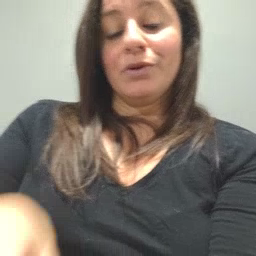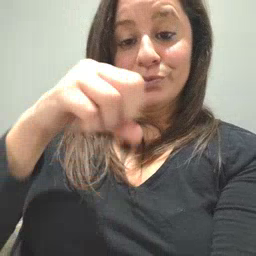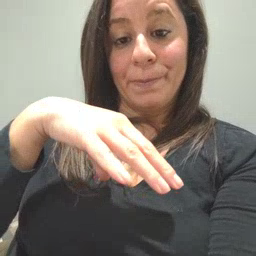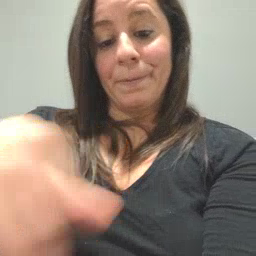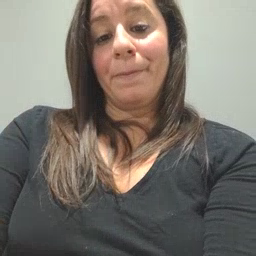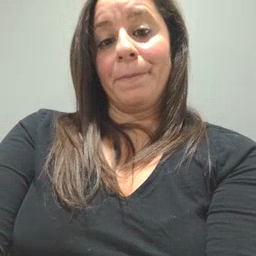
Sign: drop